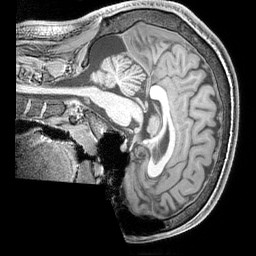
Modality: T1w
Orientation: sagittal
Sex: male
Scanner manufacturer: siemens
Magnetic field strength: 3 T
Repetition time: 2.3 s
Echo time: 0.00226 s